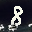
Label: 8